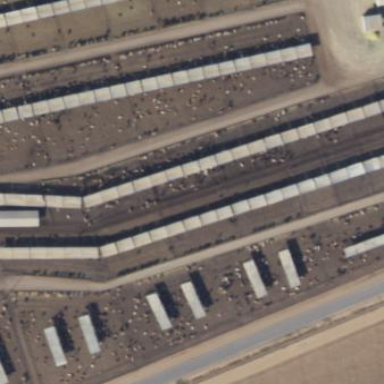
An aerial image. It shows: Cowshed building.